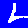
Digit: 2